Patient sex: F
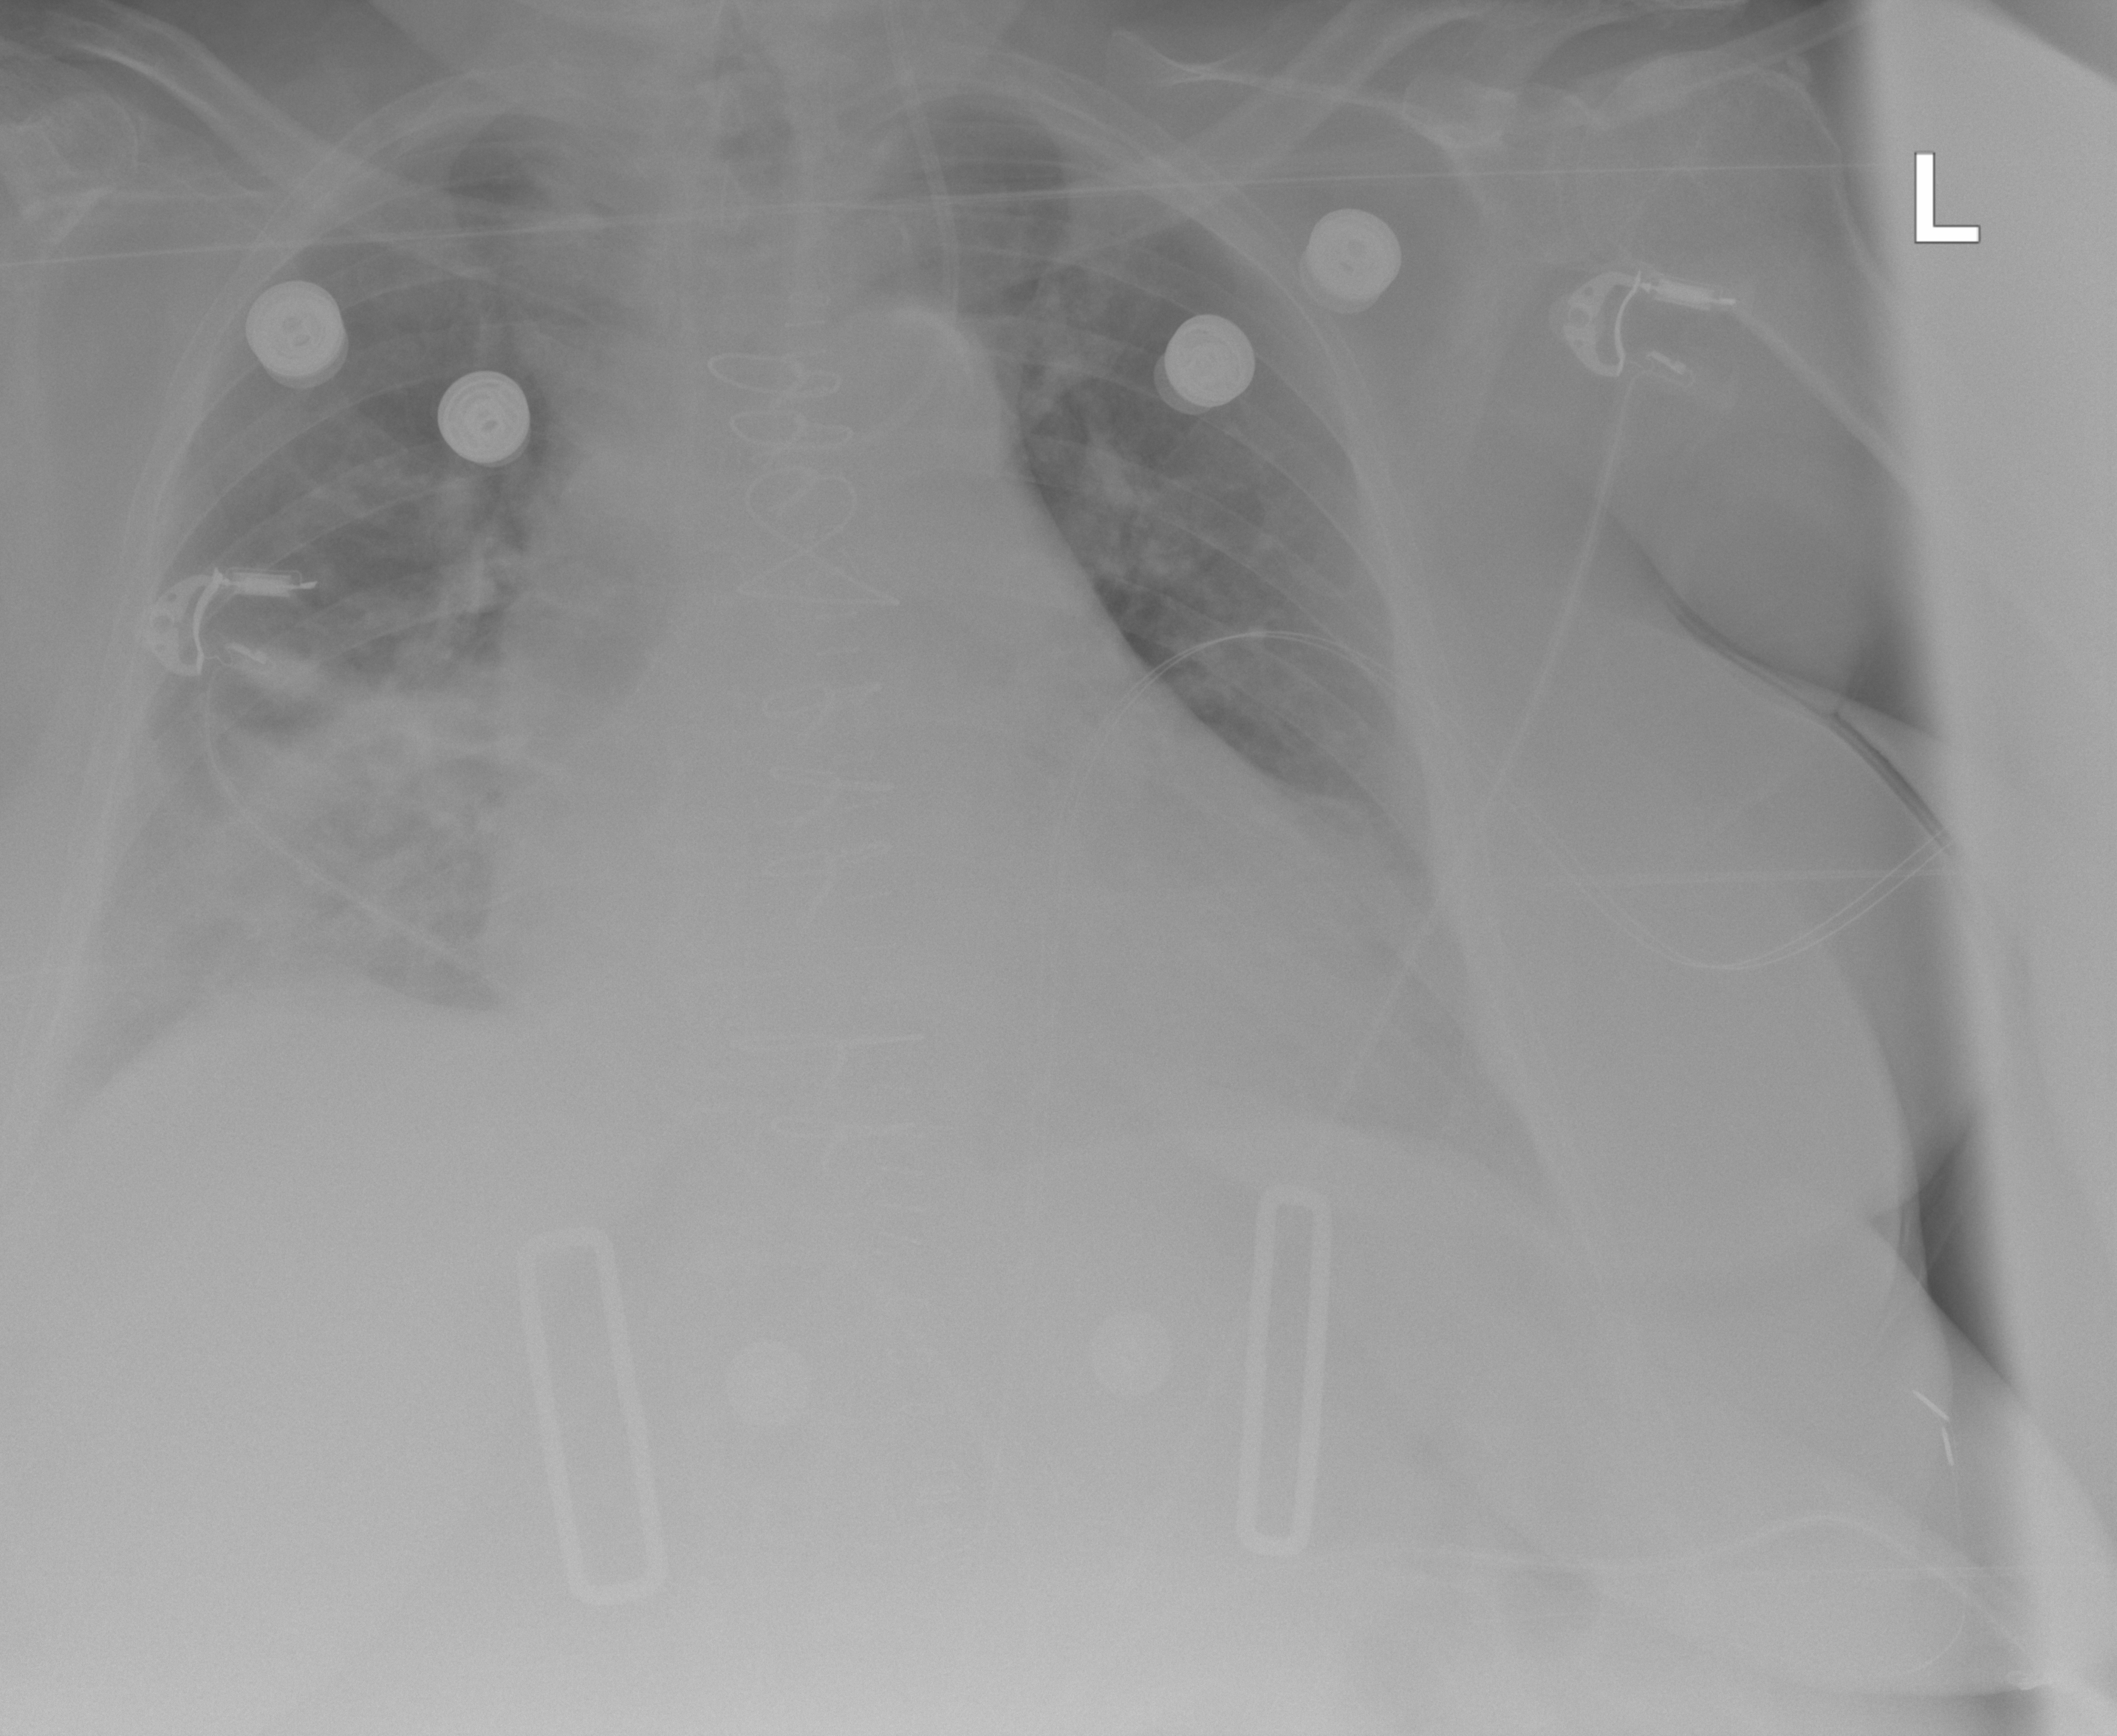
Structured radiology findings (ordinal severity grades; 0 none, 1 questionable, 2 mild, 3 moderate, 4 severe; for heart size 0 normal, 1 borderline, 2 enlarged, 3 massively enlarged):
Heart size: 2
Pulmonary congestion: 0
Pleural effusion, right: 0
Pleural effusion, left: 1
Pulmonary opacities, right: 2
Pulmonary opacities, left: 0
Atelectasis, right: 2
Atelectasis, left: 1